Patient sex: M
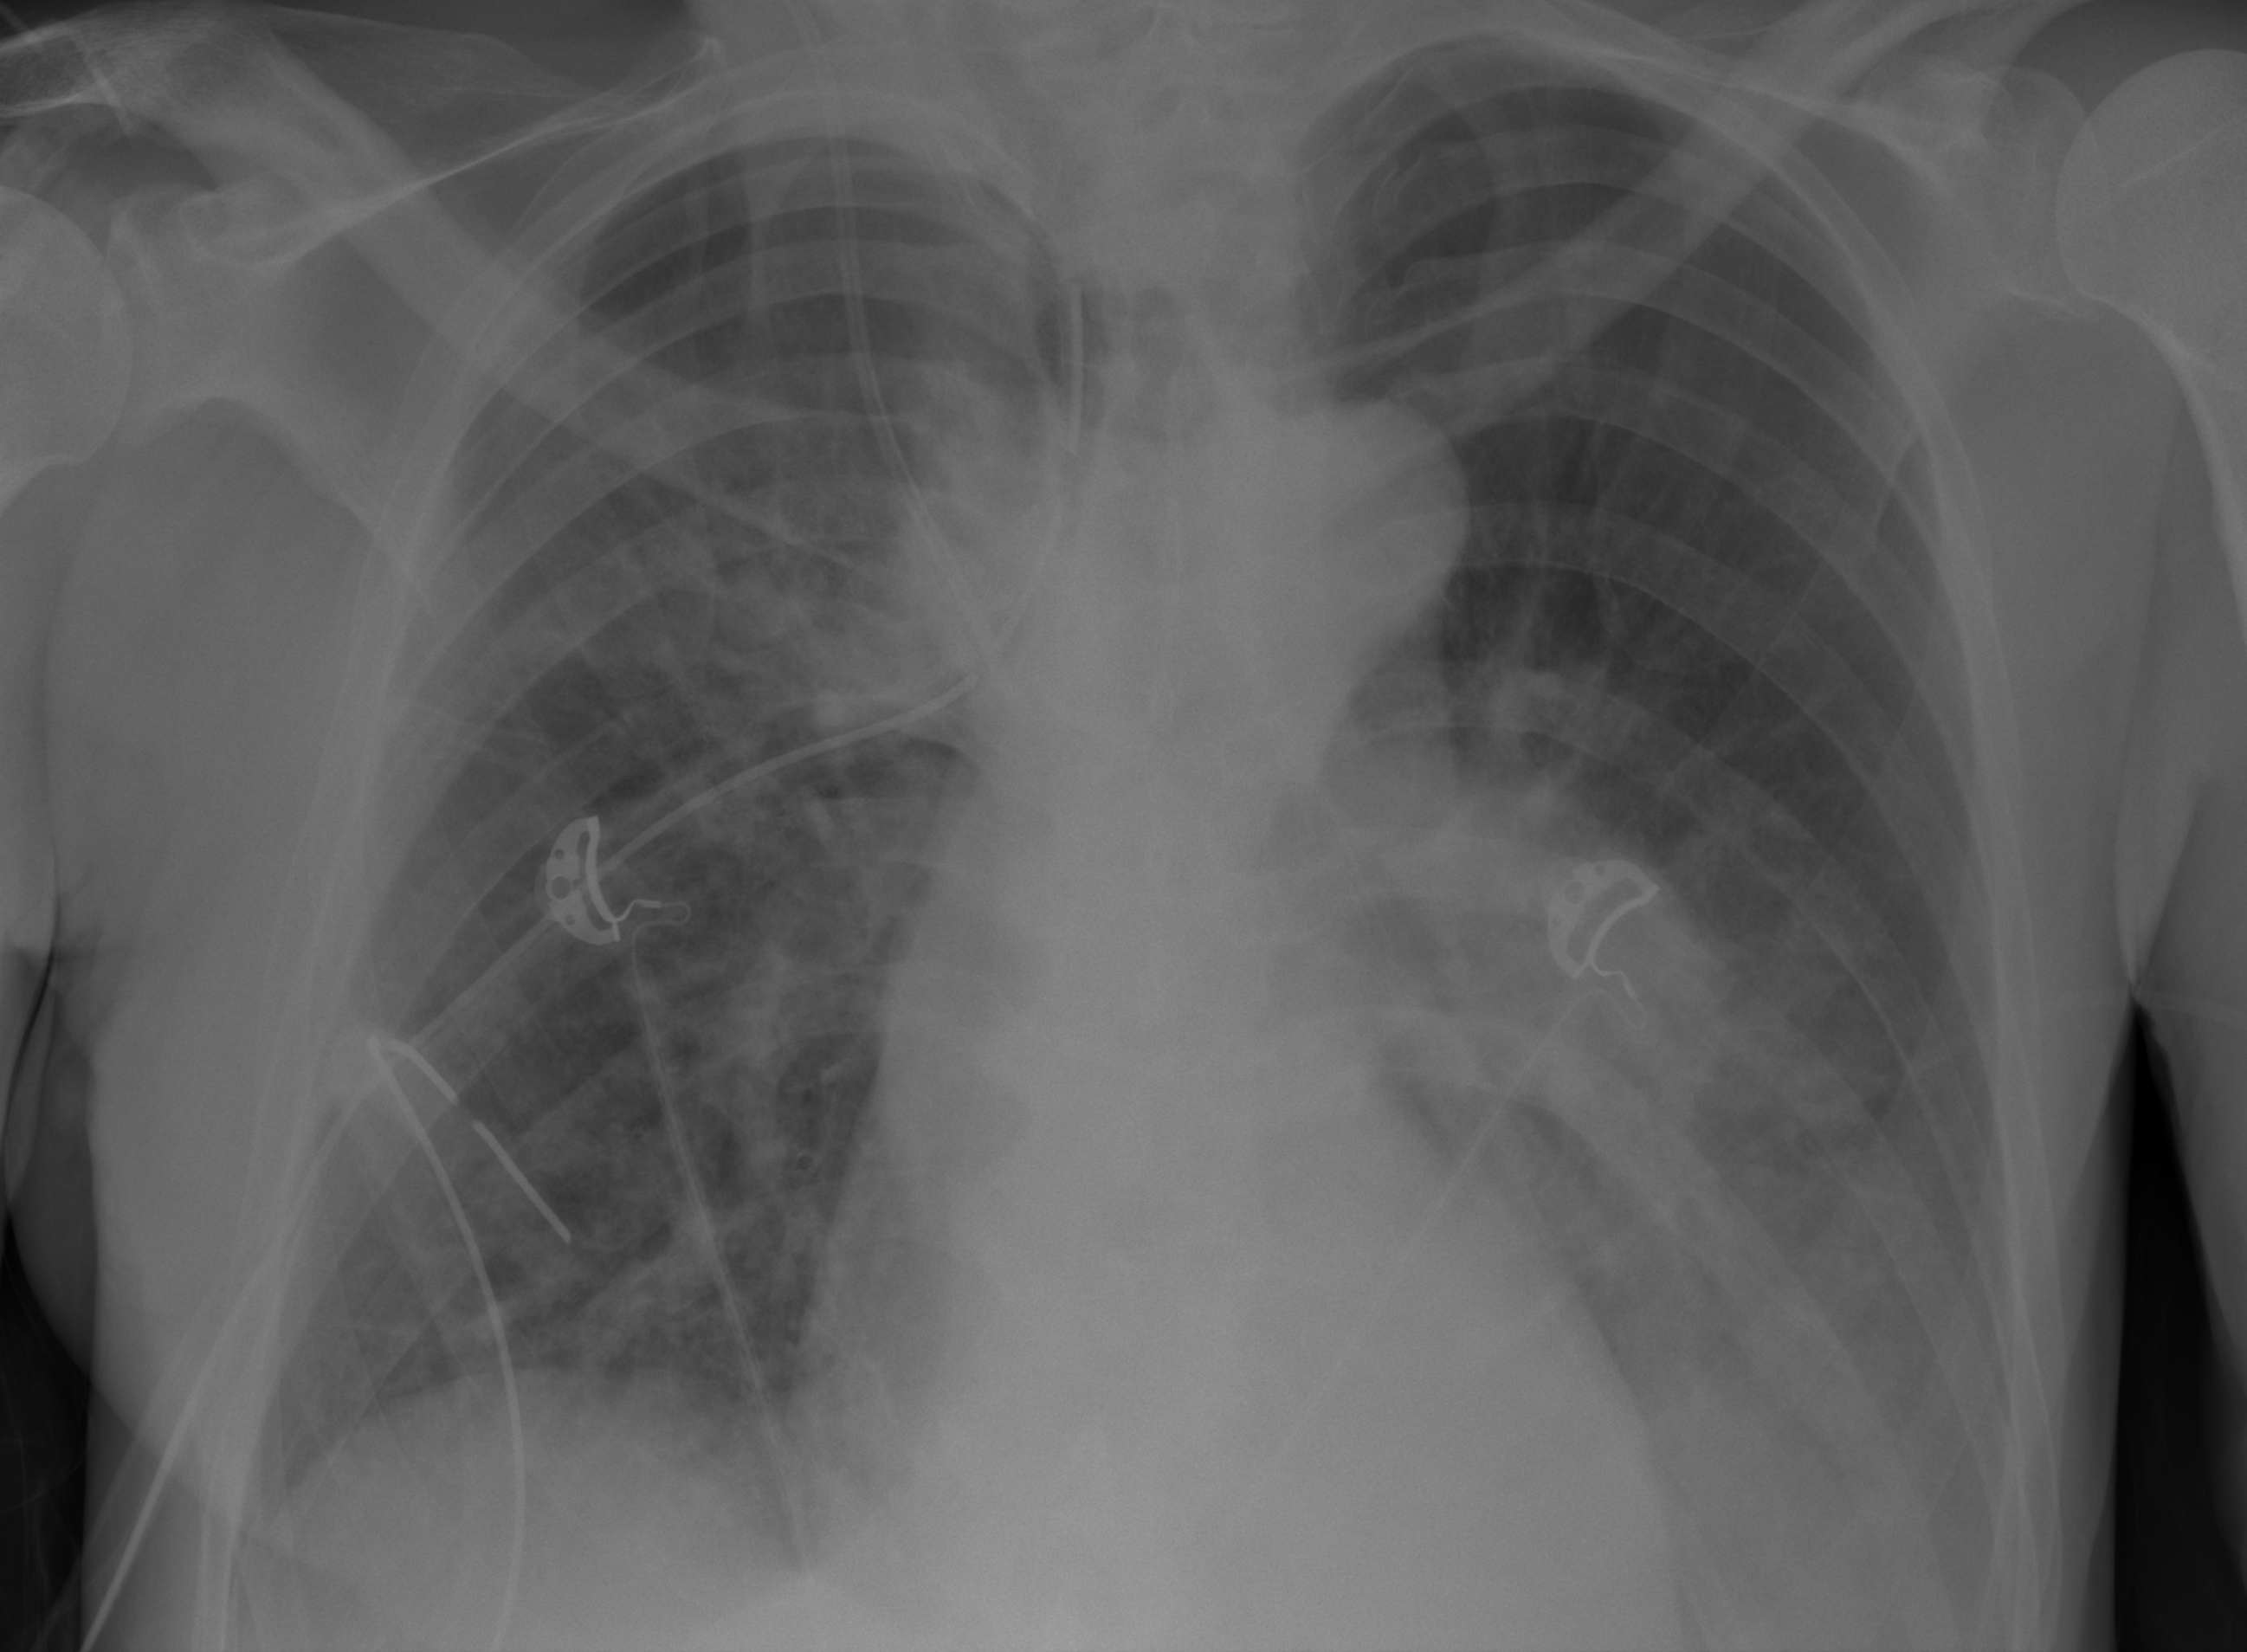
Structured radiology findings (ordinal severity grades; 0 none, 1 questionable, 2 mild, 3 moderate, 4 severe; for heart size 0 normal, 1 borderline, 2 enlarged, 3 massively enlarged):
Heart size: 0
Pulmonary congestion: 0
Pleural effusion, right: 0
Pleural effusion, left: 2
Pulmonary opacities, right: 2
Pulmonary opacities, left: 0
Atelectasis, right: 2
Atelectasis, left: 2